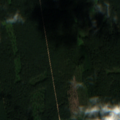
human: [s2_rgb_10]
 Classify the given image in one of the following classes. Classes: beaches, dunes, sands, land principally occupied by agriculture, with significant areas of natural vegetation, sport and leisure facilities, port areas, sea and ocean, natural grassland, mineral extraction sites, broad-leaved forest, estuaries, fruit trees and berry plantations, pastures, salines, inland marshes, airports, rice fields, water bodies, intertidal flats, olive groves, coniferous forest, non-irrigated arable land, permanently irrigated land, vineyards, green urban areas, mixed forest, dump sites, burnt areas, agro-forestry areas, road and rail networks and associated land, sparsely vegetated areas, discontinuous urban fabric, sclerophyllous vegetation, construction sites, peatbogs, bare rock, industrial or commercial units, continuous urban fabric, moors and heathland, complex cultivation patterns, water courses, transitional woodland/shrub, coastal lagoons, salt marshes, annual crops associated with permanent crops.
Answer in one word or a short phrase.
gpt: coniferous forest, mixed forest, transitional woodland/shrub